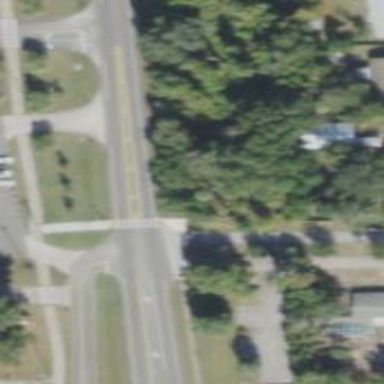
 categorized as trunk highway. The sidewalk is on the left side."